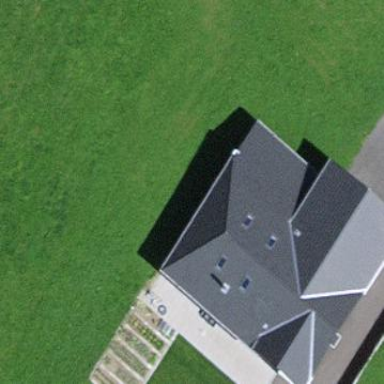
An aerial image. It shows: Farm building.